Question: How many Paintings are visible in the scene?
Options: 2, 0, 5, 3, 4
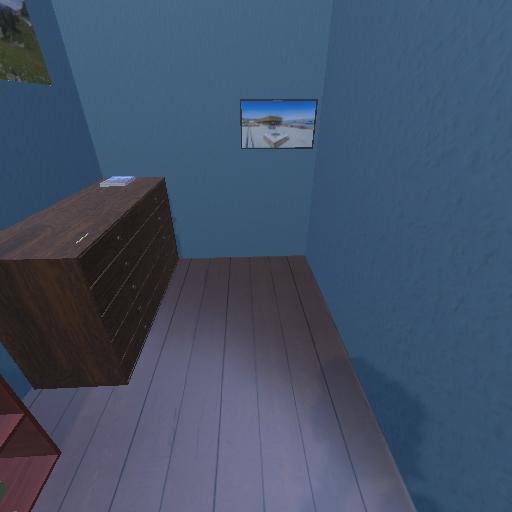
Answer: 2